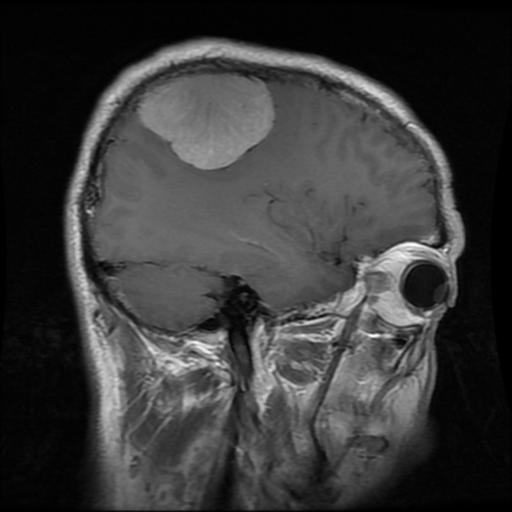
Label: meningioma